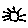
Label: sun